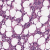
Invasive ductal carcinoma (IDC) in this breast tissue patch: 1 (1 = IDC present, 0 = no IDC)